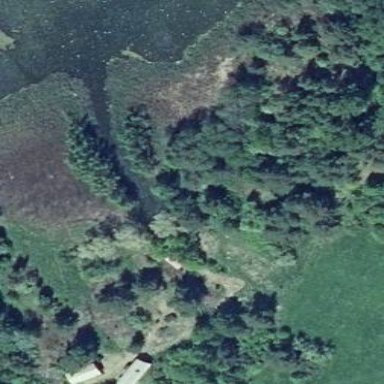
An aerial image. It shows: Reedbed wetland area.